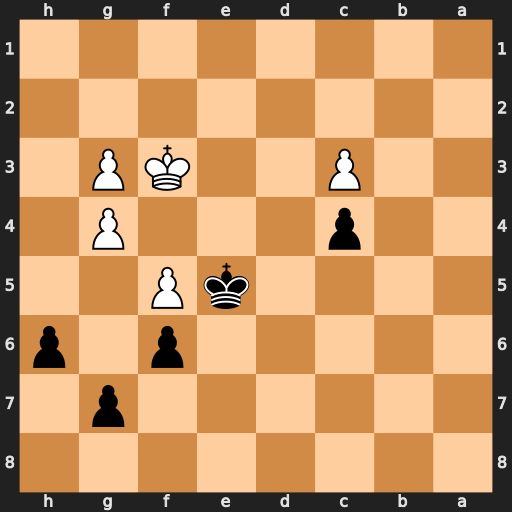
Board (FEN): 8/6p1/5p1p/4kP2/2p3P1/2P2KP1/8/8
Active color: b
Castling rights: -
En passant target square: -
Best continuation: h5 gxh5 Kxf5 g4+ Kg5 Kg3 f5